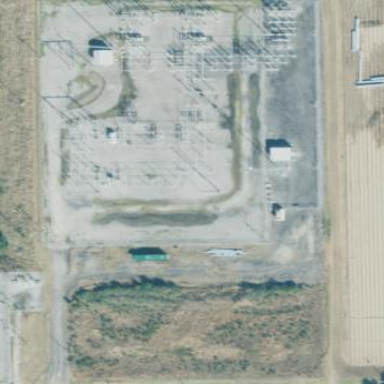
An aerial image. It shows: Outdoor power substation surrounded by fence. This substation is used for switching purposes.